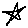
Label: star